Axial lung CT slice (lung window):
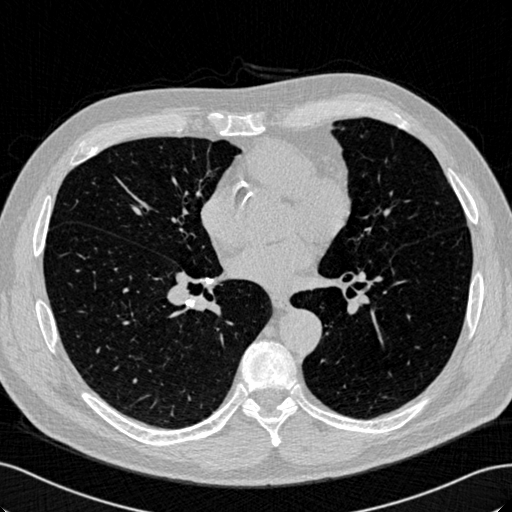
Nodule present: no